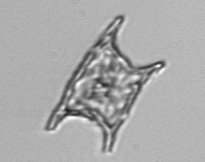
Label: Eucampia